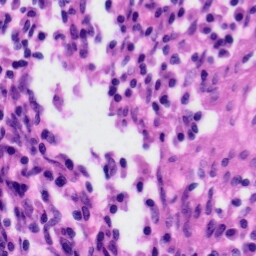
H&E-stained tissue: Tonsil